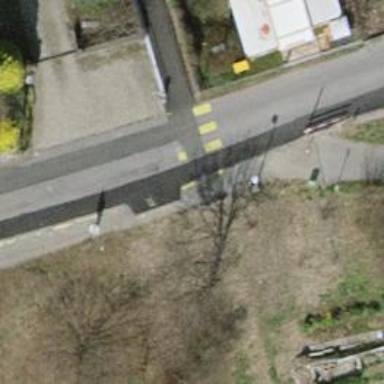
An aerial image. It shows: Uncontrolled crossing on the road.